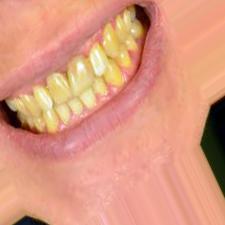
Condition: Tooth Discoloration